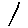
Label: triangle